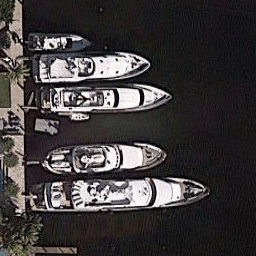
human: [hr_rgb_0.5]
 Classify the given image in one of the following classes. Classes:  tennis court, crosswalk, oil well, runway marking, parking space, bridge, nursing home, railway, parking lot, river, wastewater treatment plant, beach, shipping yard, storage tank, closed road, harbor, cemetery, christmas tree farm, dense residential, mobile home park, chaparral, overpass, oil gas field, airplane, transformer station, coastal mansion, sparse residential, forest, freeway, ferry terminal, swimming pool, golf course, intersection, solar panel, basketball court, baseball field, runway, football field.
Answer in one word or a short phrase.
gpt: harbor